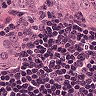
Metastatic tissue present: yes